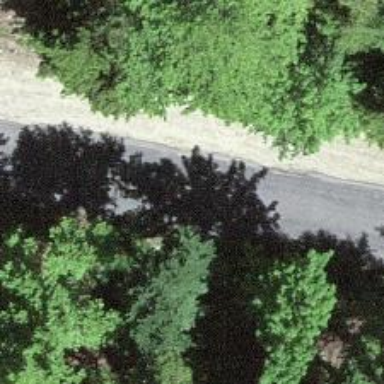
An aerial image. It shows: Passing place on the road.